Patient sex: M
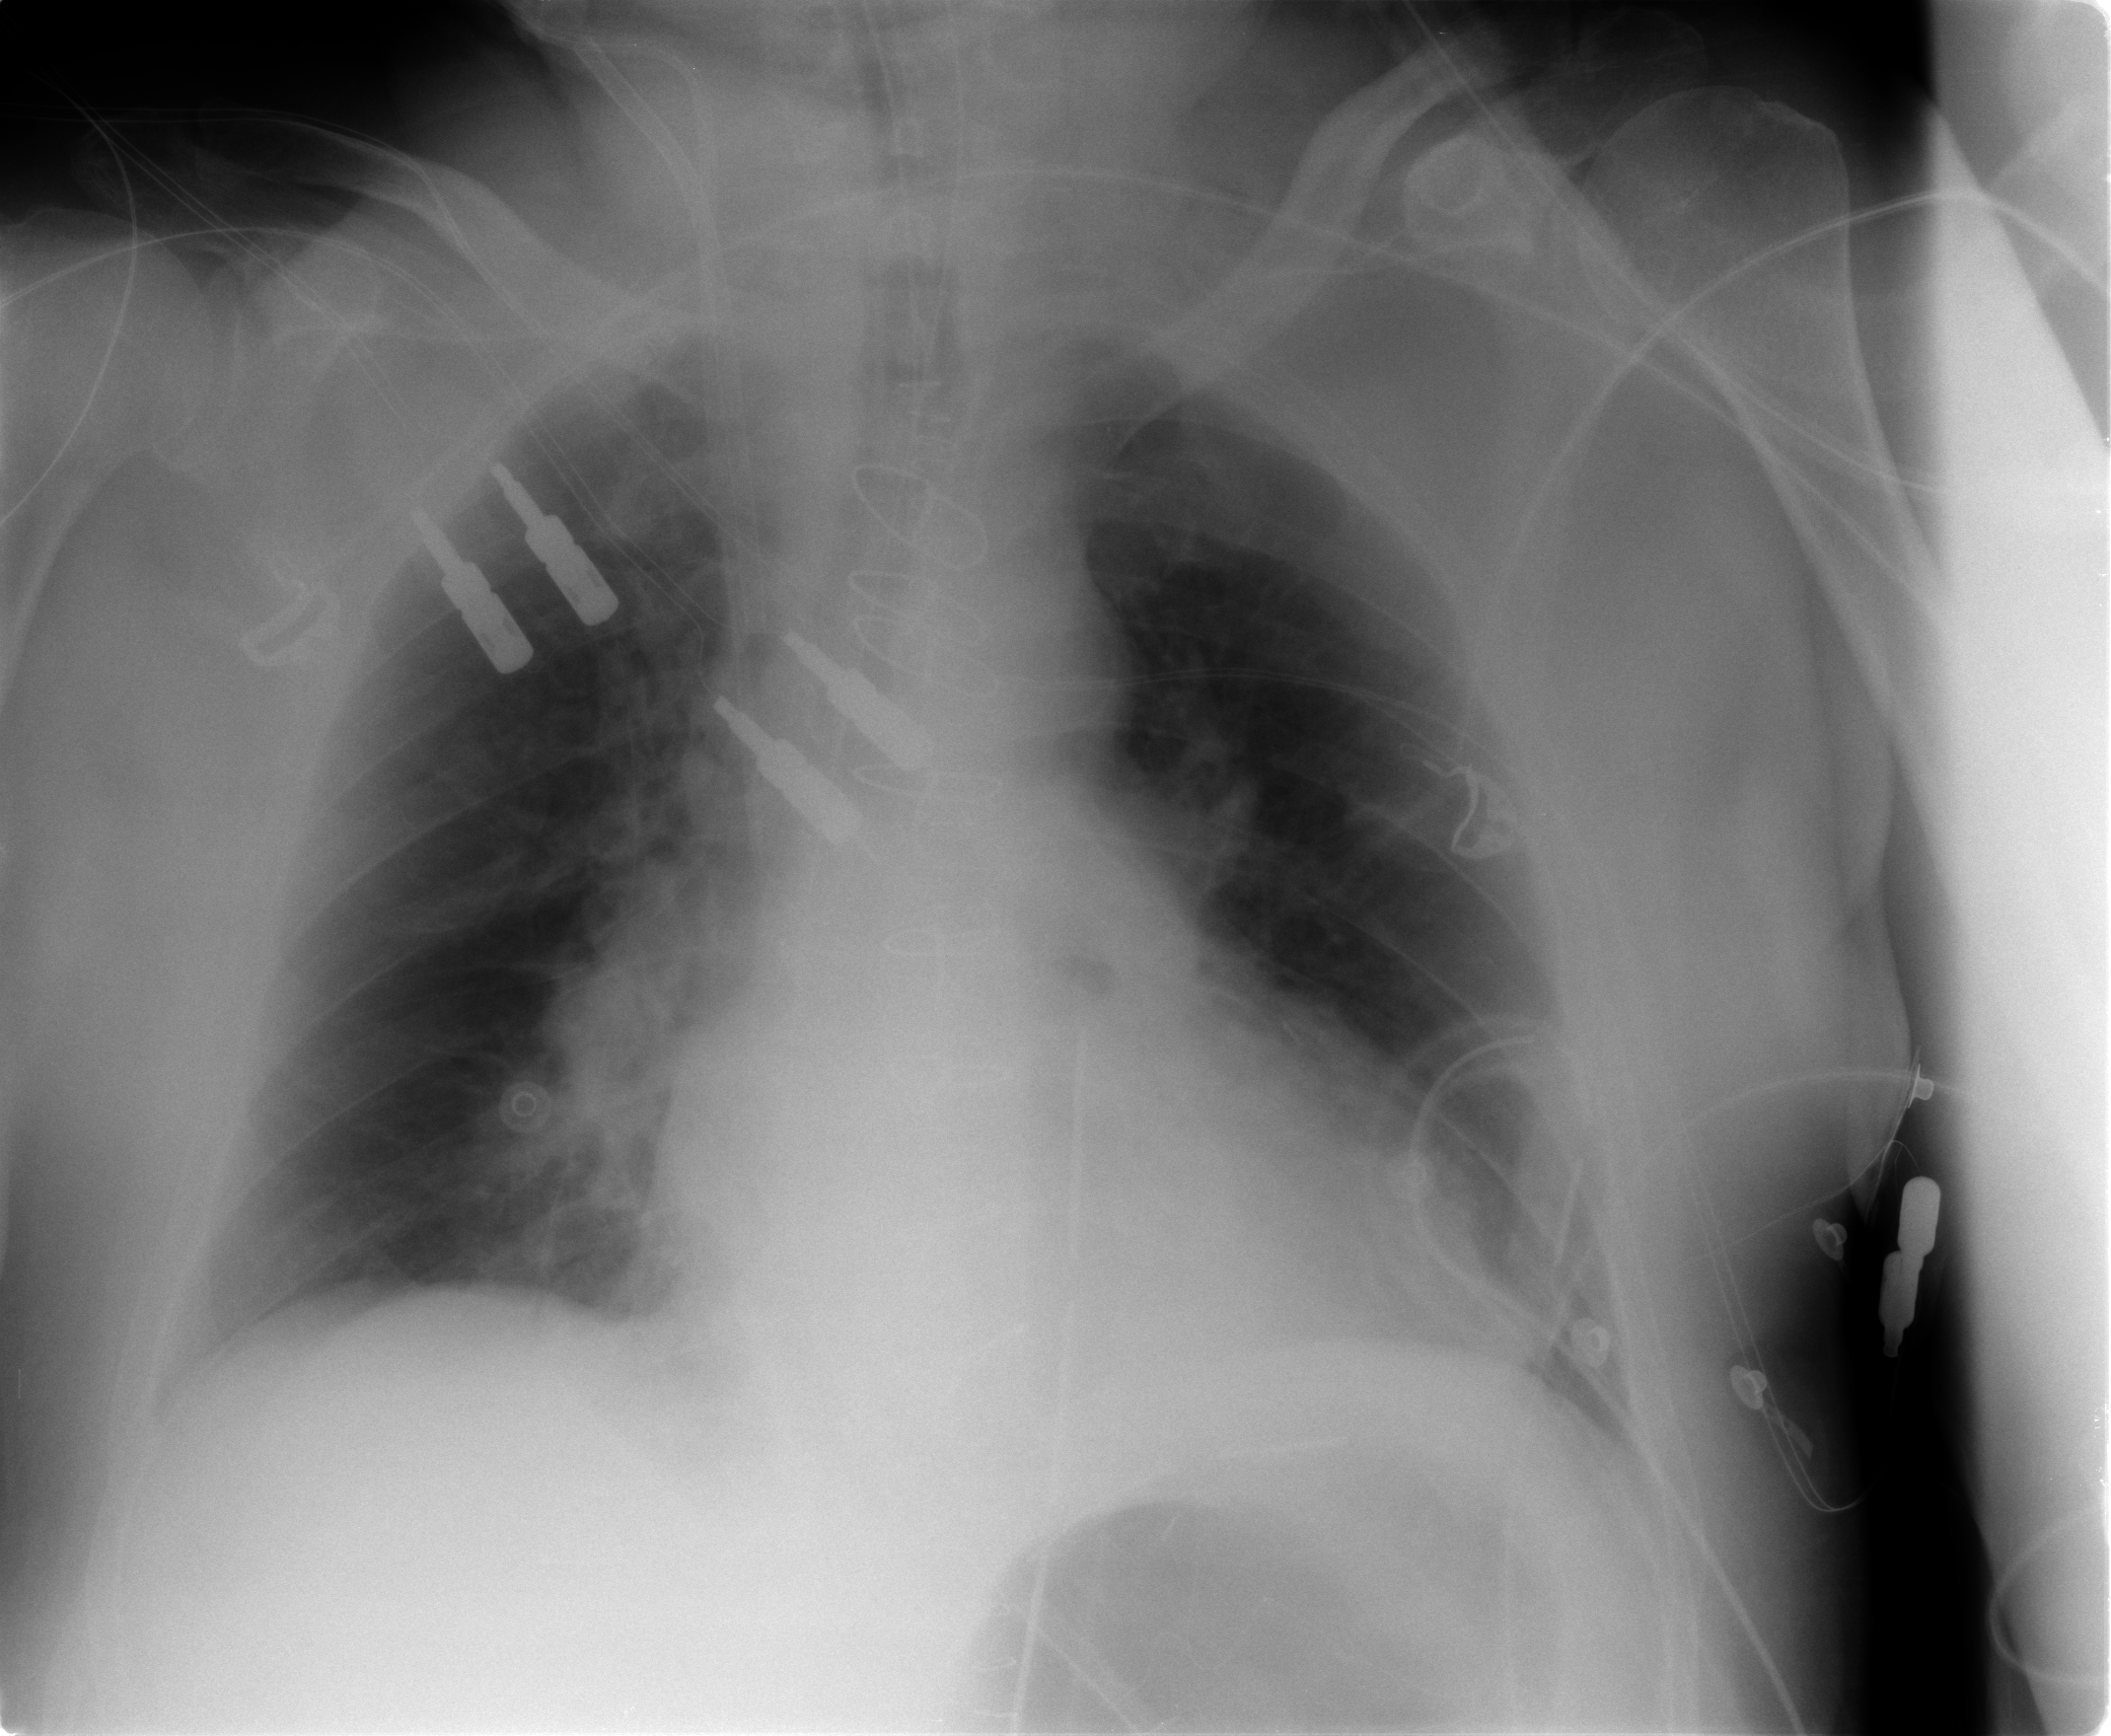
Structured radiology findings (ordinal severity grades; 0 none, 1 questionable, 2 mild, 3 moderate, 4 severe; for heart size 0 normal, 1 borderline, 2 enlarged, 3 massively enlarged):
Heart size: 0
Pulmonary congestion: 2
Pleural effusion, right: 0
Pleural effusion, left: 0
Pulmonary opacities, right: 0
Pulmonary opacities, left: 0
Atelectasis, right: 0
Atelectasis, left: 0